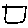
Label: square